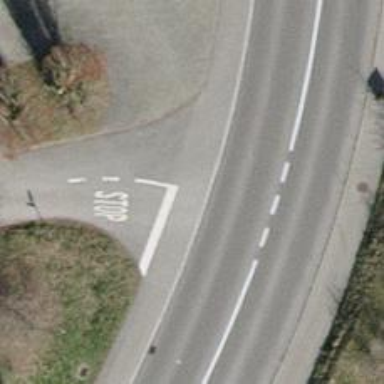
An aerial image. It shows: Unmarked road crossing.